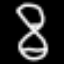
Label: hourglass